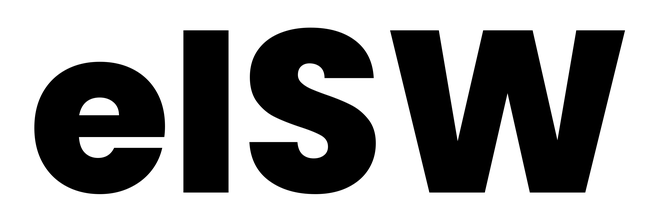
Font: Poppins-ExtraBold